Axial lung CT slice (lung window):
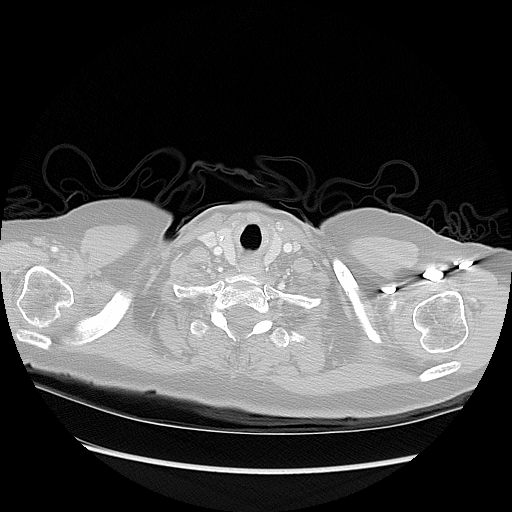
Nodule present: no